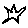
Label: star